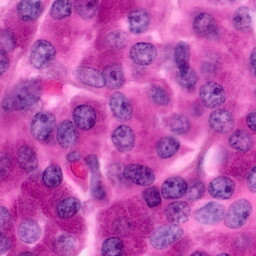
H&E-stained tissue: Pancreatic